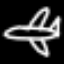
Label: airplane